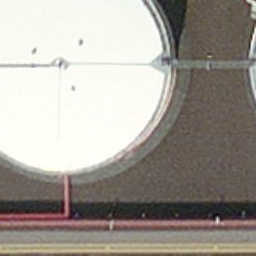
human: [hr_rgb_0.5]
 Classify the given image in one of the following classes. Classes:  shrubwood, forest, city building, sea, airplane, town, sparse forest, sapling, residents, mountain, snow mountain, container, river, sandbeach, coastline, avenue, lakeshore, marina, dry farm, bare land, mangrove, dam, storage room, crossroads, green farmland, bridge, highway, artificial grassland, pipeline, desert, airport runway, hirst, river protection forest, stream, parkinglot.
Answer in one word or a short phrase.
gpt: storage room